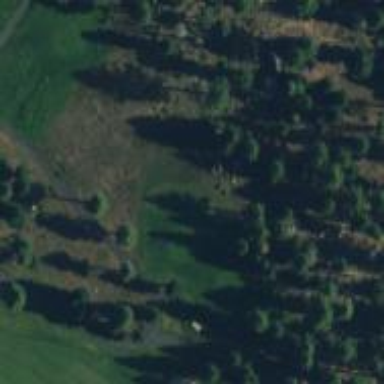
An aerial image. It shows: Rough grassy area used for golf.